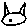
Label: cat